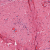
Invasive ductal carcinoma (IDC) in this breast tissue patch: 0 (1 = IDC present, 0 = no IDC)